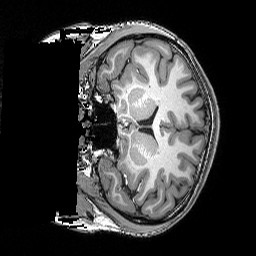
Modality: T1w
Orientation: coronal
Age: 19
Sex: female